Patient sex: M
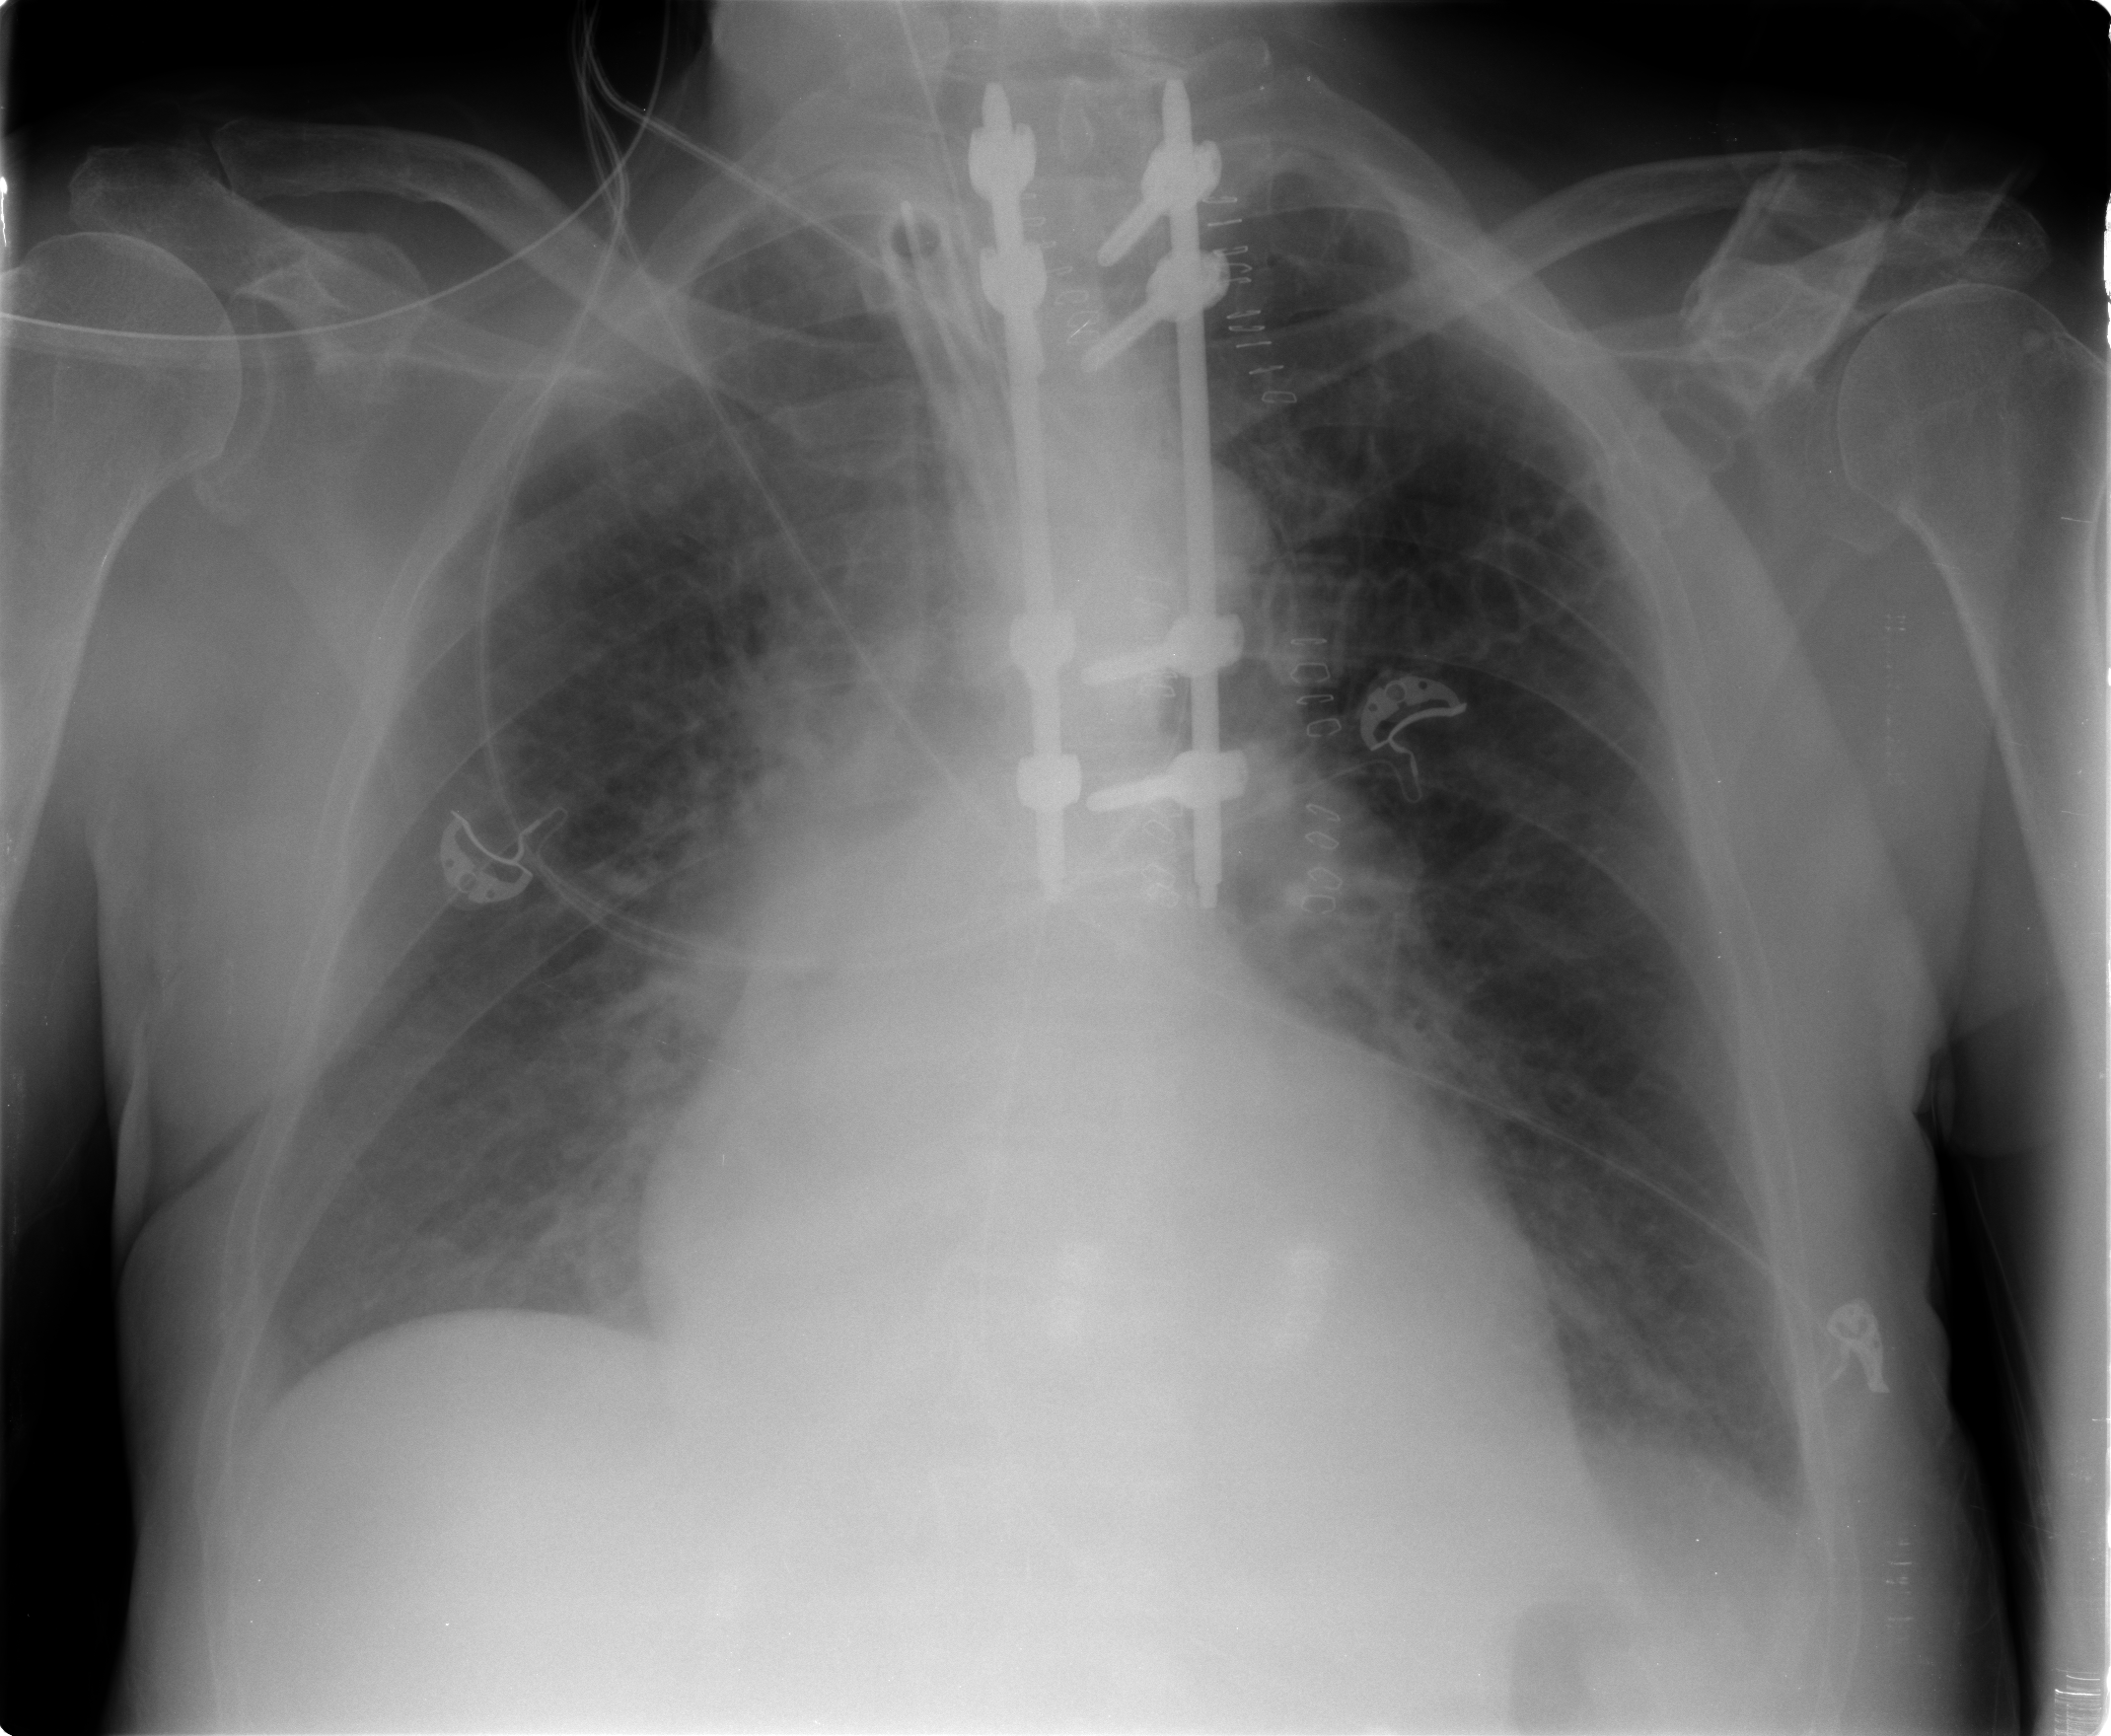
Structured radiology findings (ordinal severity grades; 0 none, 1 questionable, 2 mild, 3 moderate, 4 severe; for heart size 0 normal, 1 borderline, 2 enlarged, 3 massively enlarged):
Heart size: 2
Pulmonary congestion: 3
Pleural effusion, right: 2
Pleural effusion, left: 2
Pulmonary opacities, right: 0
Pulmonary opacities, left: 0
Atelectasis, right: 2
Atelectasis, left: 2